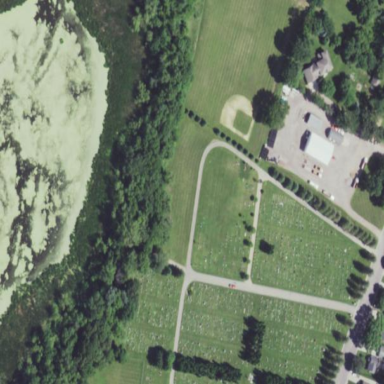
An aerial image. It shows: Cemetery.